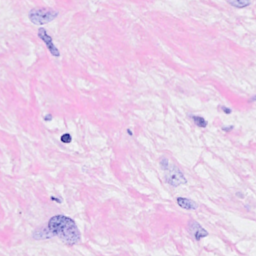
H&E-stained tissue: Breast